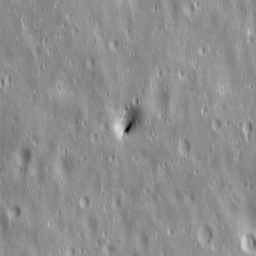
Pit: Stevinus 10
Host crater: Stevinus
Host type: impact_melt
Lunar coordinates: latitude -32.938, longitude 54.738